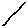
Label: line